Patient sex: F
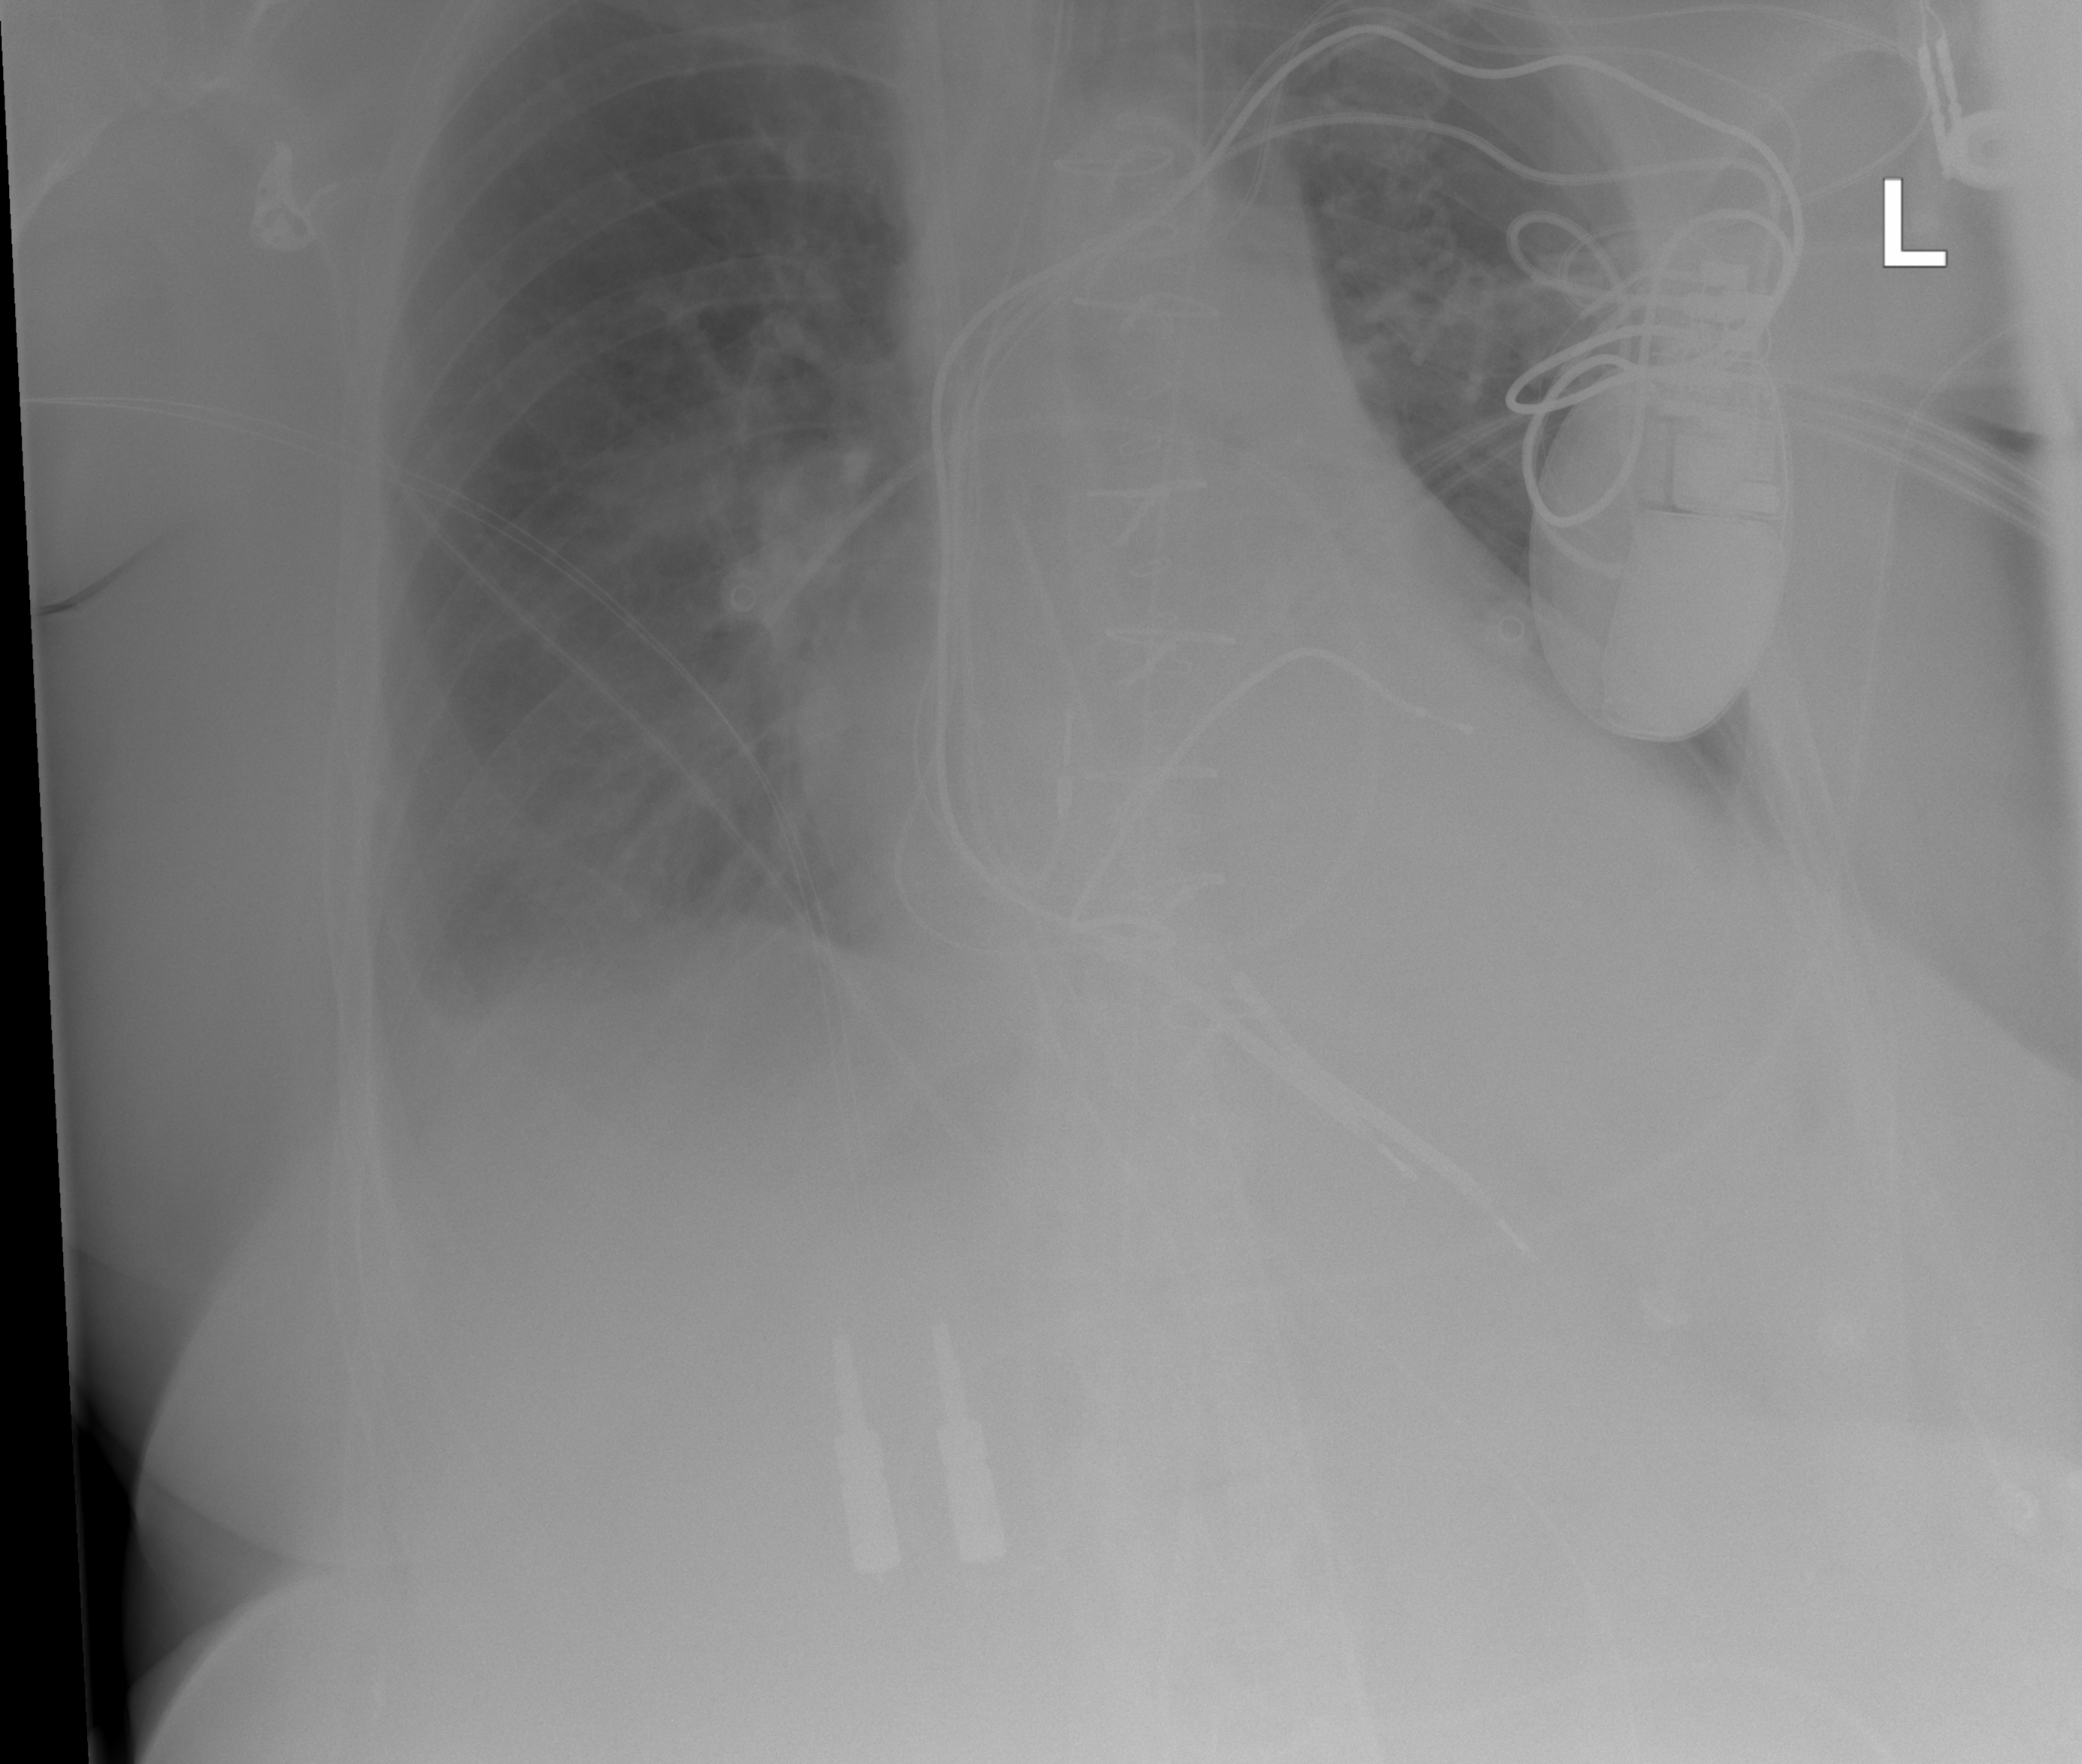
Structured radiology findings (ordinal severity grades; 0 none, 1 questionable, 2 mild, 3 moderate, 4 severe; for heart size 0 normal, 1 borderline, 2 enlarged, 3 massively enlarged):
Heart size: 2
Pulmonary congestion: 0
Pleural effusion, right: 2
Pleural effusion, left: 2
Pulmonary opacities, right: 0
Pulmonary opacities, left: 0
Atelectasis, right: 2
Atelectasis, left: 2